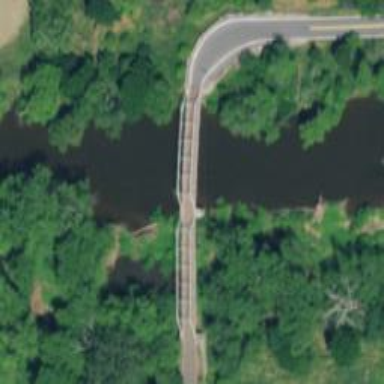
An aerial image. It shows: Residential road with truss bridge.